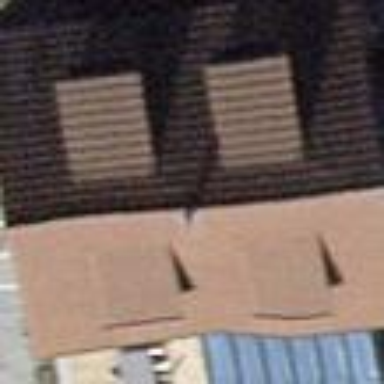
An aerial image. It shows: Simple house.